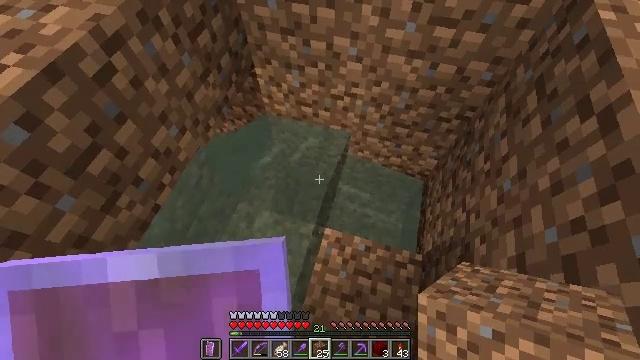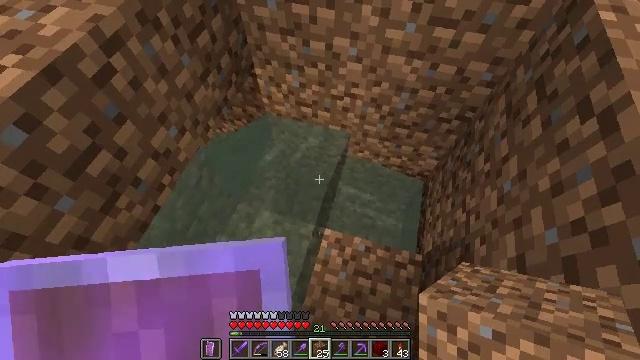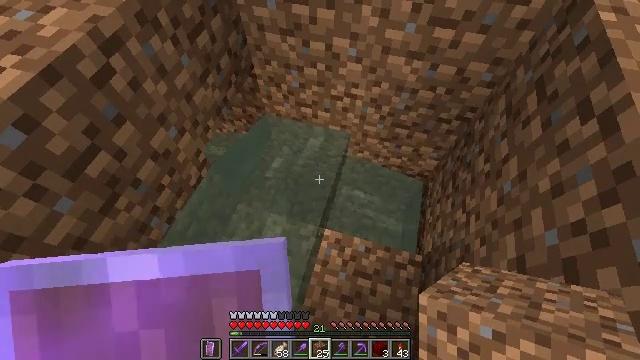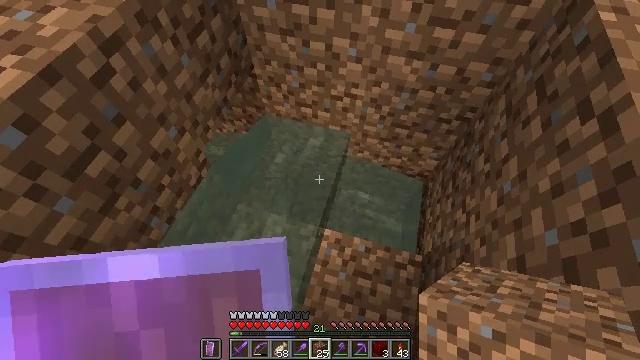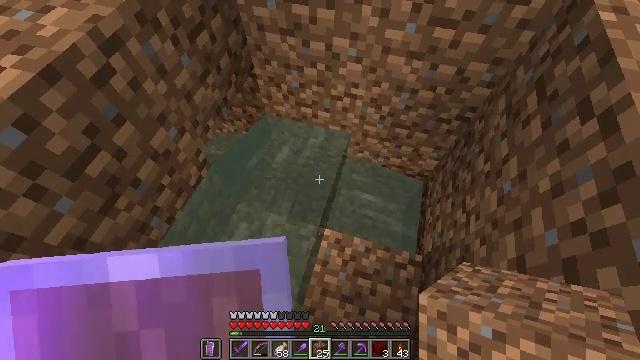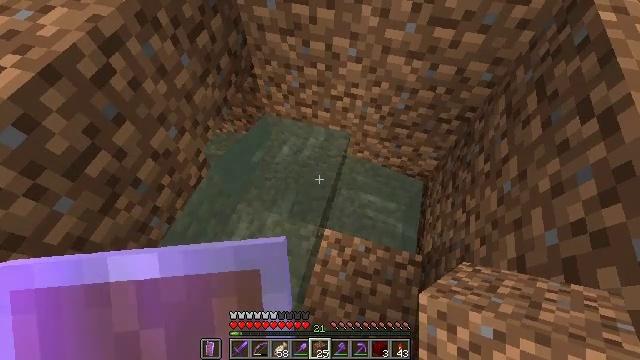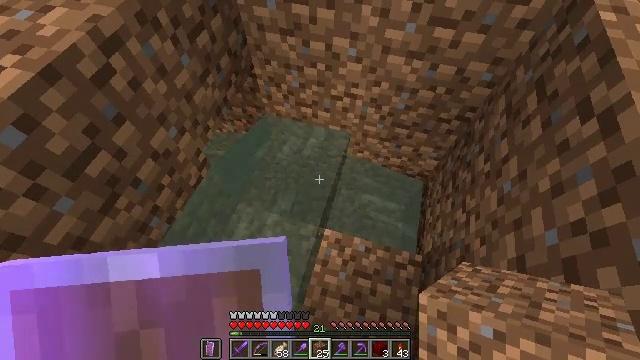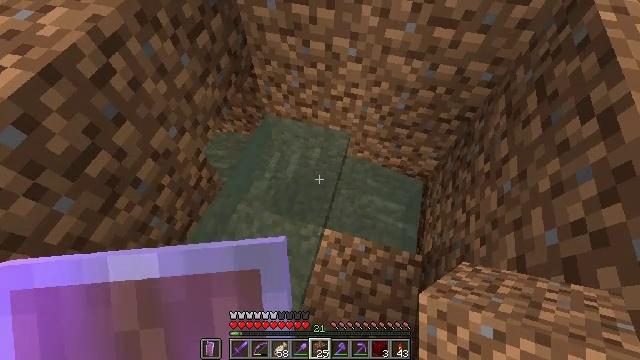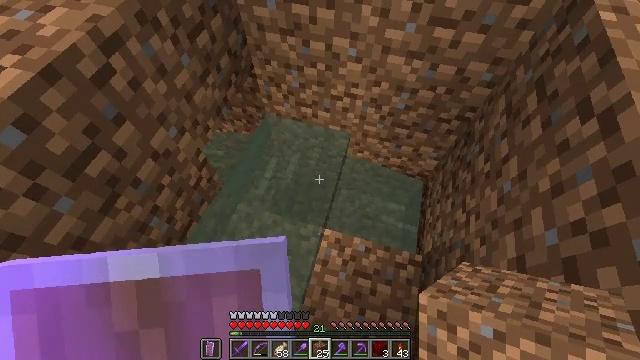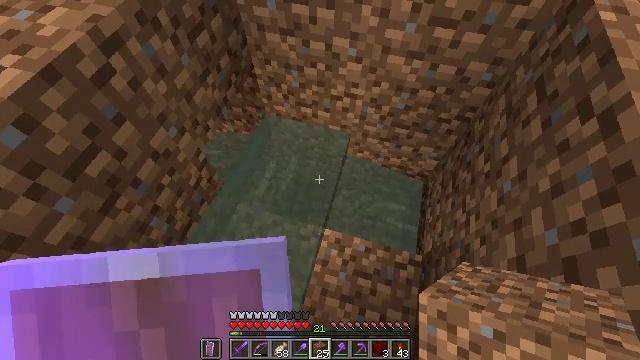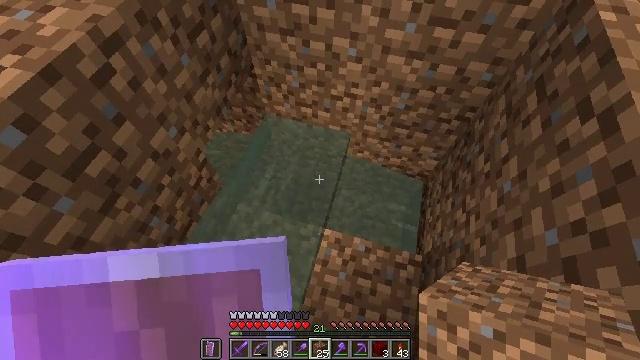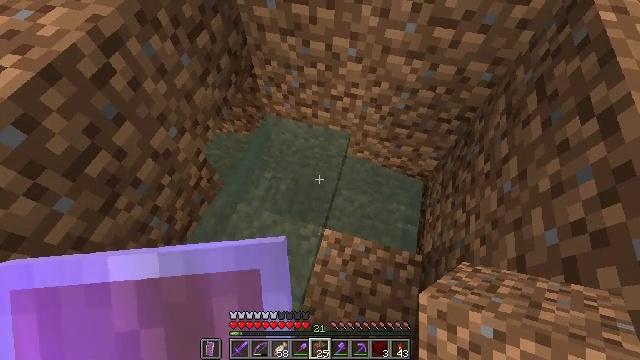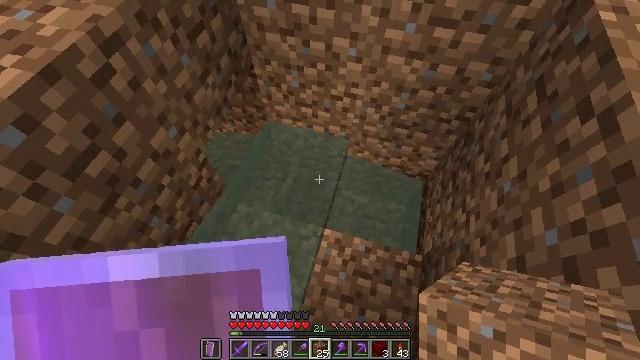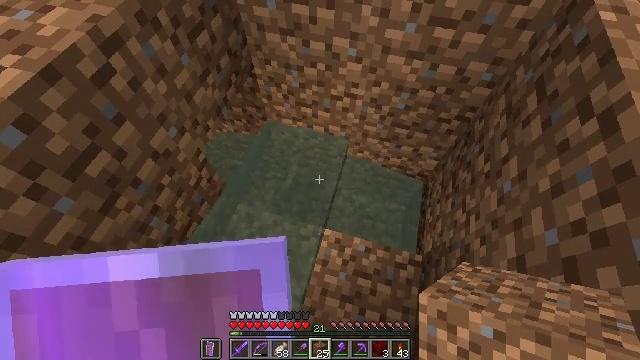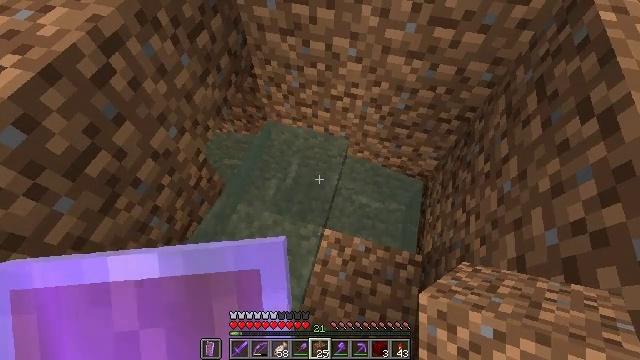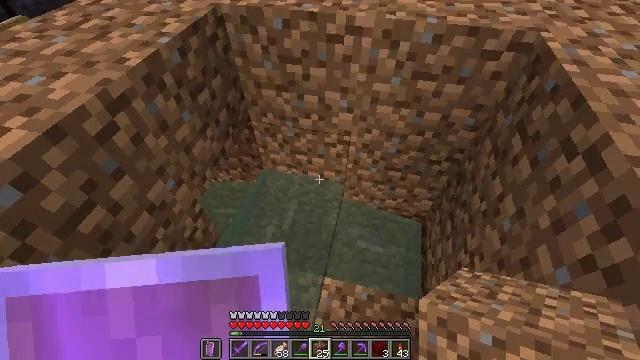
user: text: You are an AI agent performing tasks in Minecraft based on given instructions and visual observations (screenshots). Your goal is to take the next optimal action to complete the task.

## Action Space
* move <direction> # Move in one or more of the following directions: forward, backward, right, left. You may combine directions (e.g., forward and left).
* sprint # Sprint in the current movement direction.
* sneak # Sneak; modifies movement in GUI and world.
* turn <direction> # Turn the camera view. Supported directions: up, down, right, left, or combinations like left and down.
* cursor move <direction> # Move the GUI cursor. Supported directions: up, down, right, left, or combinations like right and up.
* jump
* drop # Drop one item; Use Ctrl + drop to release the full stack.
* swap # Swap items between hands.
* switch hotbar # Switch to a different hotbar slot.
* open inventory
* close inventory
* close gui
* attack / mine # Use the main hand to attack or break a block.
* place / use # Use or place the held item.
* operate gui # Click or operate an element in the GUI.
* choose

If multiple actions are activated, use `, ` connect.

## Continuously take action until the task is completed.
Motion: motion action
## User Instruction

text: Break the dirt block.
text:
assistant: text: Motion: no_op
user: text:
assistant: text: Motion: no_op
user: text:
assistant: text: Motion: no_op
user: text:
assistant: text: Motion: no_op
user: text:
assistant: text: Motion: no_op
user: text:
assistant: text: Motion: no_op
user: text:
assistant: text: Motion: no_op
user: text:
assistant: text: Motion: no_op
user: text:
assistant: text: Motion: no_op
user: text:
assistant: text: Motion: no_op
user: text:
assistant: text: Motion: no_op
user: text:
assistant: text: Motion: no_op
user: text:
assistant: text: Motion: no_op
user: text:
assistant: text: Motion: no_op
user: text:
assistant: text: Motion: move left, turn right and up
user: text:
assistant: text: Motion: move left, turn right and up
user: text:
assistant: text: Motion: move left, turn right and up
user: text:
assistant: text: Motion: turn right and up
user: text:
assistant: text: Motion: turn right and up
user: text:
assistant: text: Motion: turn right and up
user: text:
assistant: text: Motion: turn right and up
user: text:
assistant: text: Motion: no_op
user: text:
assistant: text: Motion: no_op
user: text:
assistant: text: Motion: no_op
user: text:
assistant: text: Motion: turn right
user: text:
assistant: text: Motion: turn right and down
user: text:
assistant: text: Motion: turn right and down
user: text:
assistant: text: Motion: turn right
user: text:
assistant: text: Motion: no_op
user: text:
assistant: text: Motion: turn down